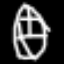
Label: diamond